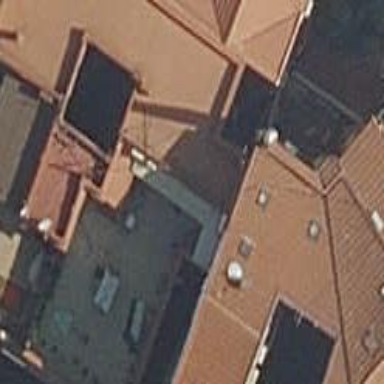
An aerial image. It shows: Apartment building with flat roof.